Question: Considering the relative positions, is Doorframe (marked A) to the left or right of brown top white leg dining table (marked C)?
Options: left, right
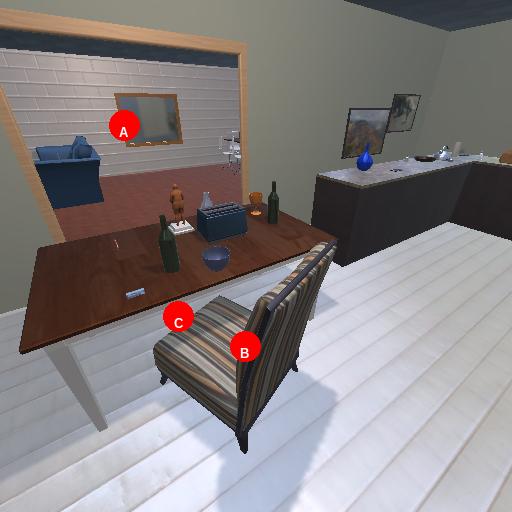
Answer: left